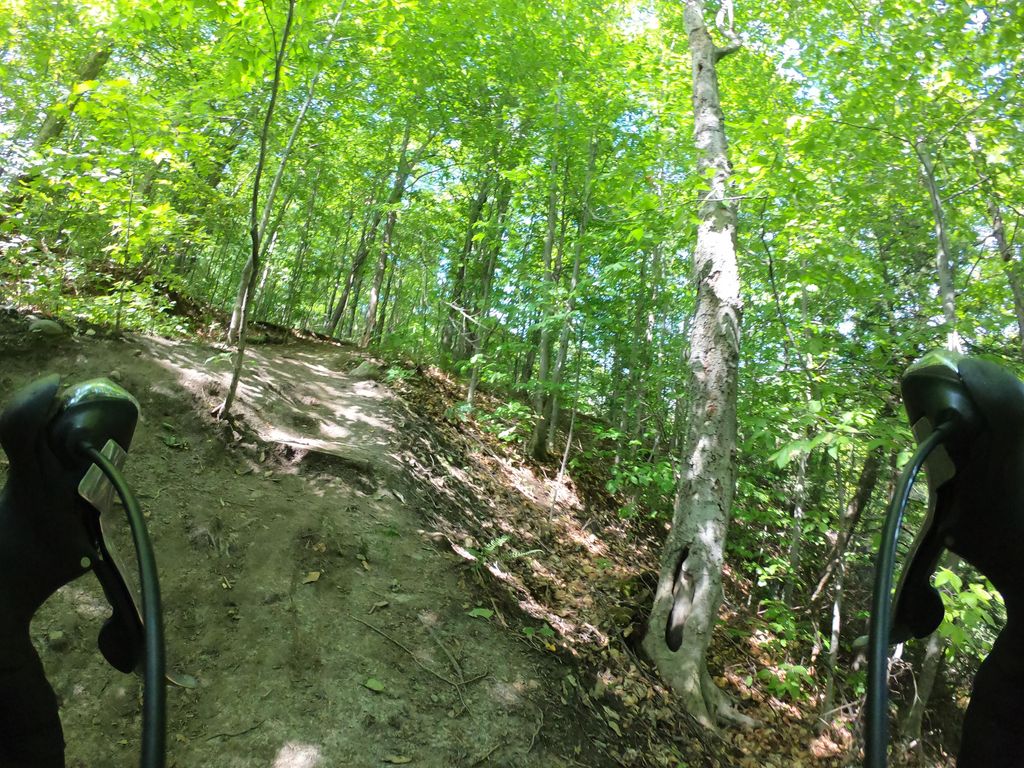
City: ottawa-gatineau